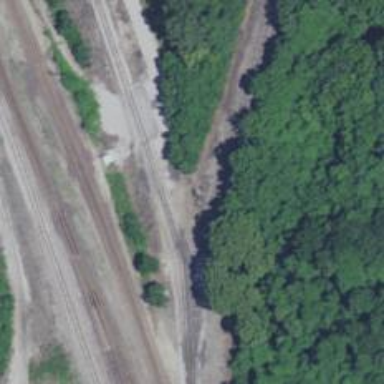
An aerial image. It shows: Junction on the railway.